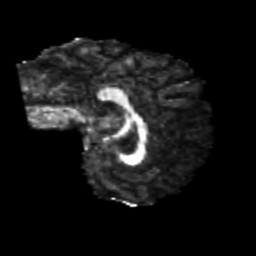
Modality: FA
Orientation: sagittal
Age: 25
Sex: female
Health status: healthy
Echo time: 0.074 s